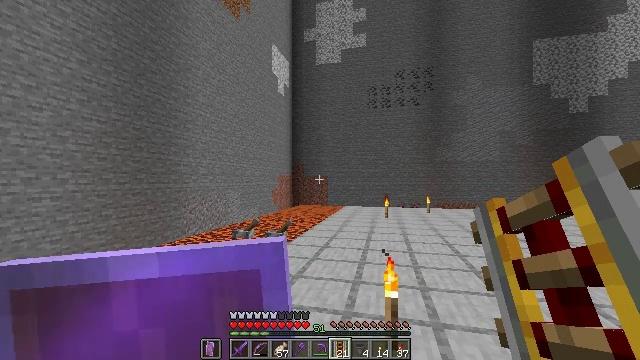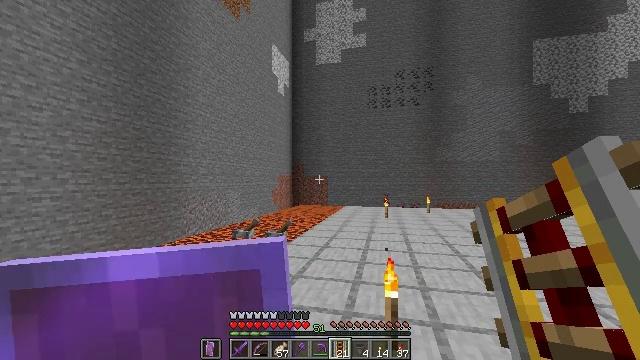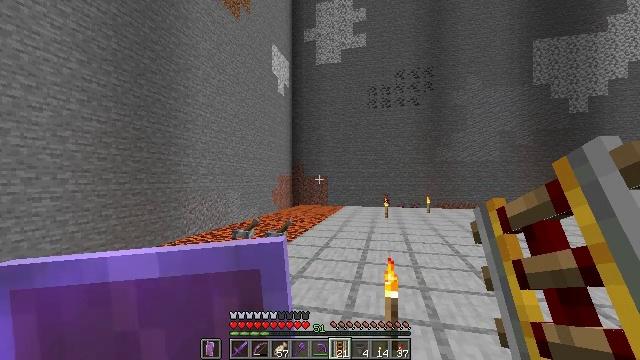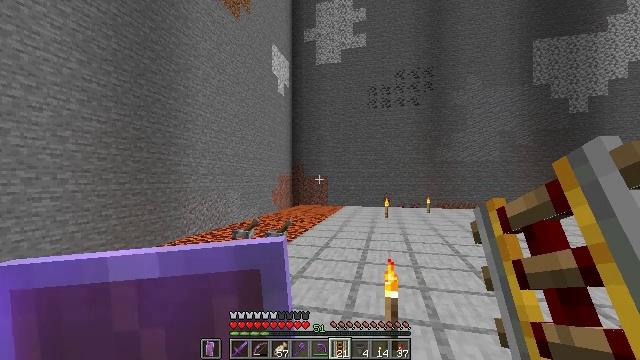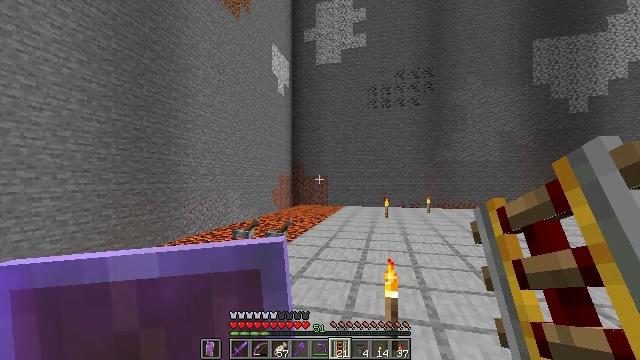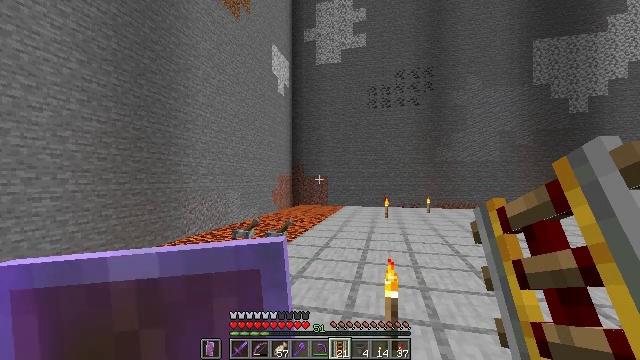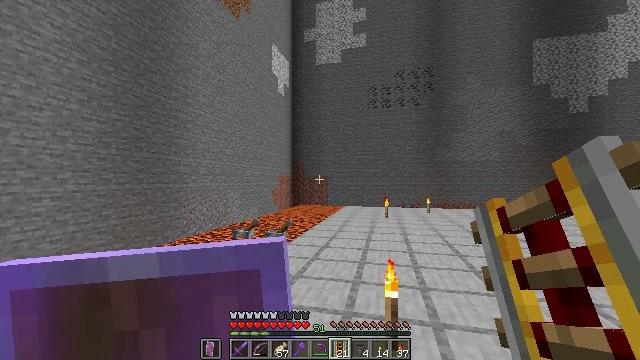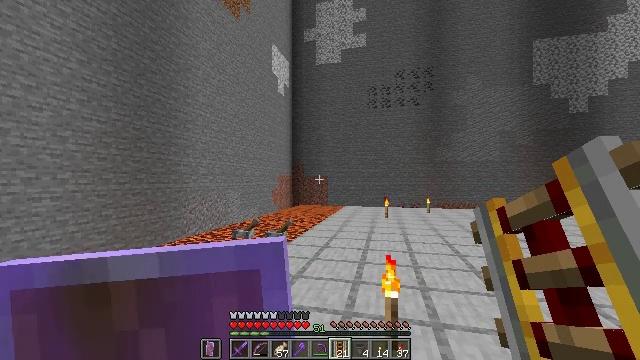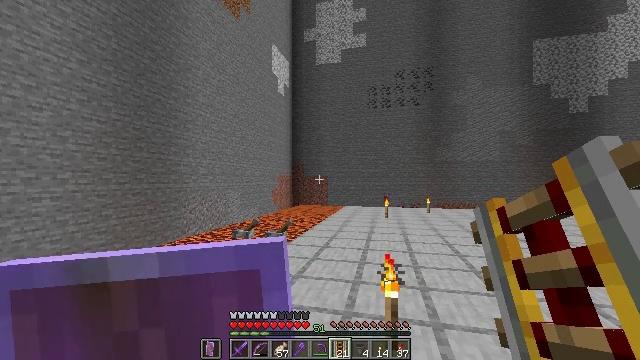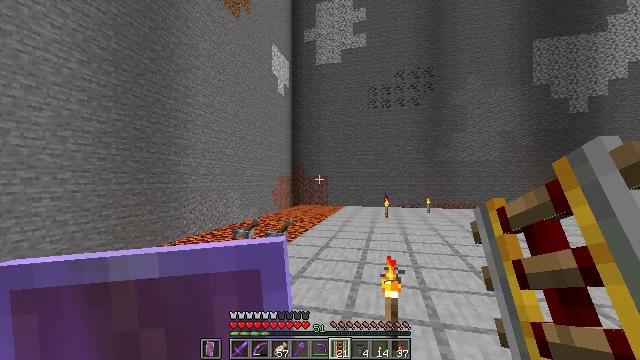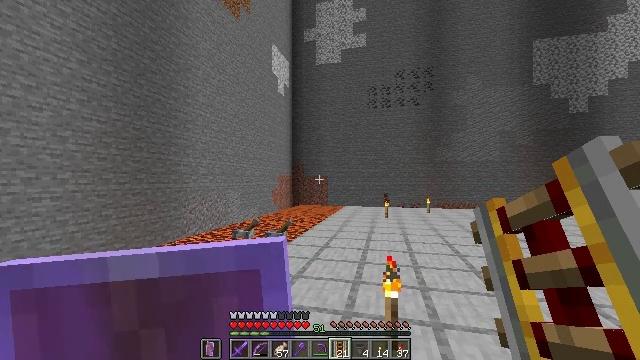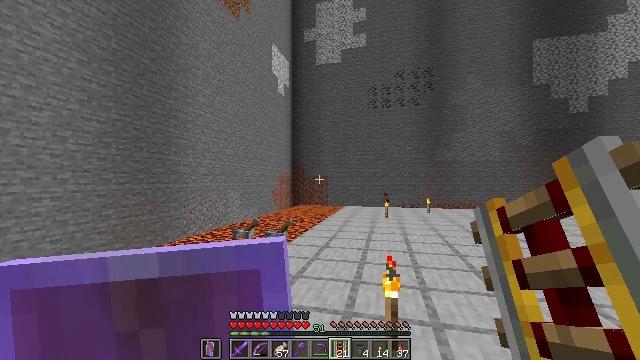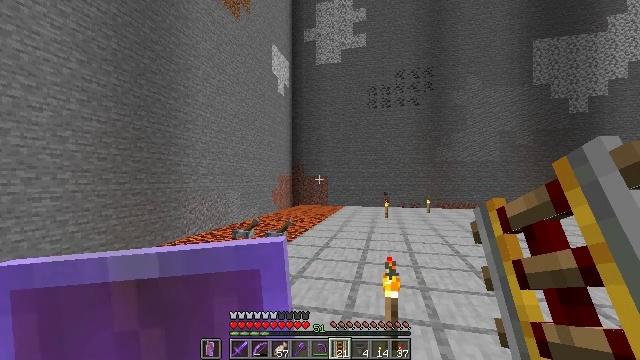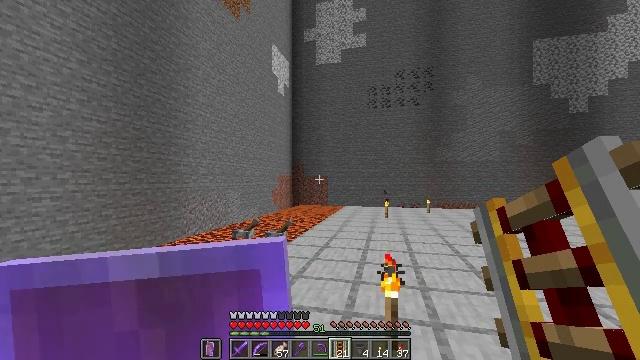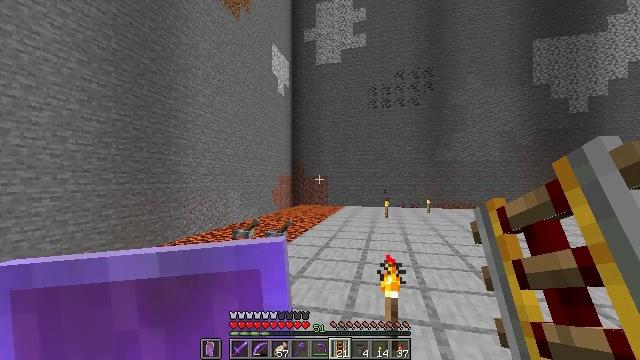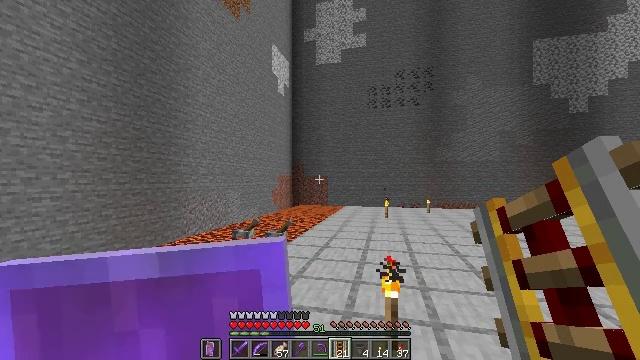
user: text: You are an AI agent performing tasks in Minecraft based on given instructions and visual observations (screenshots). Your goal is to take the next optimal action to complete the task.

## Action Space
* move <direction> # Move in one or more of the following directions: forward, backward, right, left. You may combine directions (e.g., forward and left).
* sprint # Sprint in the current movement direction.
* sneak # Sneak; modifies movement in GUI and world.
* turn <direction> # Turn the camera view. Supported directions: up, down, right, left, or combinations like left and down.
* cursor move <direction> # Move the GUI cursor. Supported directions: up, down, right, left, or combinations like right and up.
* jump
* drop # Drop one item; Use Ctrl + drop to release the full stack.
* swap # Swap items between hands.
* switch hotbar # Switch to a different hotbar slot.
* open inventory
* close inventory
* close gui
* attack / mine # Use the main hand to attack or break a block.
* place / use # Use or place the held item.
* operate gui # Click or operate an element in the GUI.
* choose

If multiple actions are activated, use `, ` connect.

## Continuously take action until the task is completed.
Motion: motion action
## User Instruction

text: Collect chiseled stone bricks for building.
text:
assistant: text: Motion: no_op
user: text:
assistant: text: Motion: no_op
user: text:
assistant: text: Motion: no_op
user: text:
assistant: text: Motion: no_op
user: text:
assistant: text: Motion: no_op
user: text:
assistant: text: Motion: no_op
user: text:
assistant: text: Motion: no_op
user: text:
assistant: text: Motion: no_op
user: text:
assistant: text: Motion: no_op
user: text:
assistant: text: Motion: no_op
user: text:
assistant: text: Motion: no_op
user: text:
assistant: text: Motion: no_op
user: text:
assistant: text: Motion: no_op
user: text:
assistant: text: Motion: no_op
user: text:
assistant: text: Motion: no_op
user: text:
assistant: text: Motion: no_op
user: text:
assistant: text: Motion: no_op
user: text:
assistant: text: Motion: no_op
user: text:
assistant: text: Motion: no_op
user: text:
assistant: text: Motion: no_op
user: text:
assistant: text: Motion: no_op
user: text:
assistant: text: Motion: no_op
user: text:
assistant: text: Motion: no_op
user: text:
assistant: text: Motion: no_op
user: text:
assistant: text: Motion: no_op
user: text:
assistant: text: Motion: no_op
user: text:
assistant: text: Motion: turn left
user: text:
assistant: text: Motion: turn left and down
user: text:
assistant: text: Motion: turn left and down
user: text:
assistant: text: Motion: turn left and down